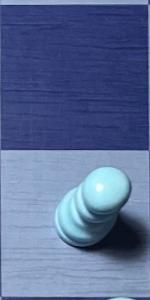
Label: Pawn_White